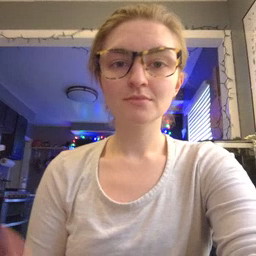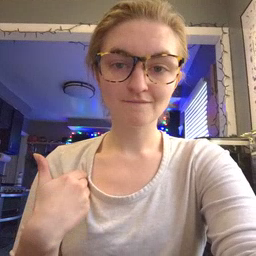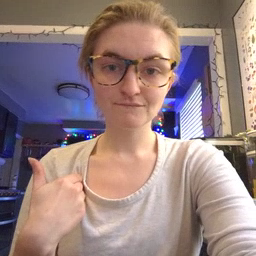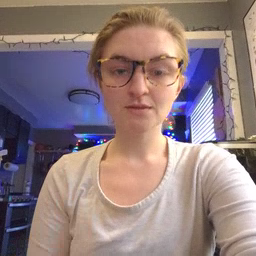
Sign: have